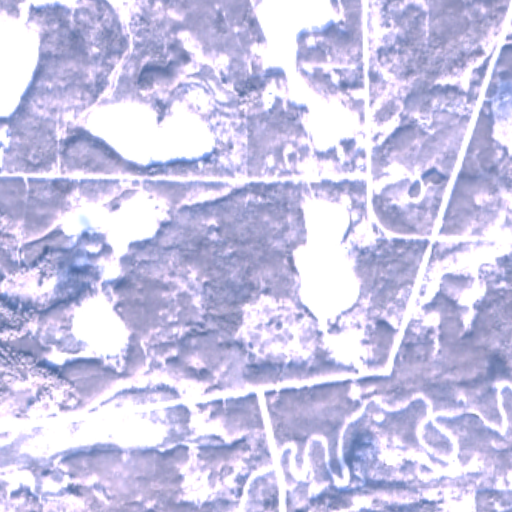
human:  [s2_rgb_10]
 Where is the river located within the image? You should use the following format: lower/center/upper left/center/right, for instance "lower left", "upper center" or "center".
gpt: The river is located in the lower of the image.
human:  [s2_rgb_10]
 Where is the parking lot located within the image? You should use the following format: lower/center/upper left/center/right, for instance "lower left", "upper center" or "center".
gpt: There is no parking lot in the image.